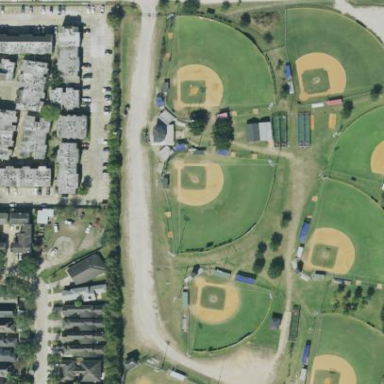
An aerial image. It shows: Grass pitch for baseball with 200 feet outfield.